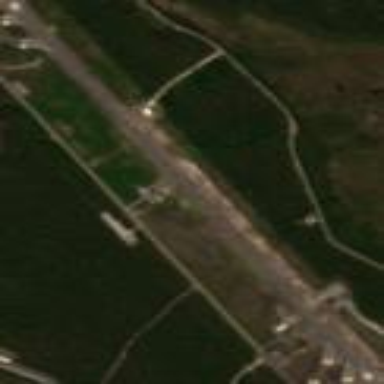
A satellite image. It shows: Asphalt runway at the airport.